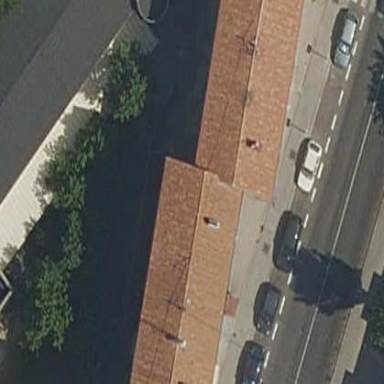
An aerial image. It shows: Hipped roof on apartment building.